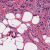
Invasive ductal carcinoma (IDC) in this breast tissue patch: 1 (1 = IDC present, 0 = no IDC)